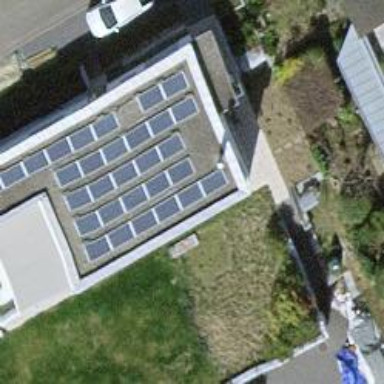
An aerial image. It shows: Solar power generator with photovoltaic panels.